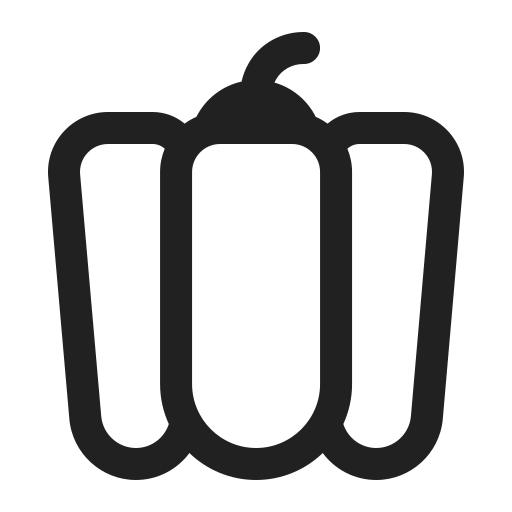
bell pepper high contrast